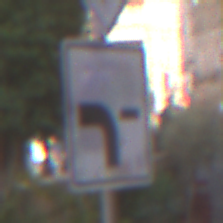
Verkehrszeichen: VerlaufVorfahrtsstrasse6
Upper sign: Vorfahrtsstrasse
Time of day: MorningAfternoon
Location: Outdoor (Urban)
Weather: Clear
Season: NotSpecified
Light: Natural